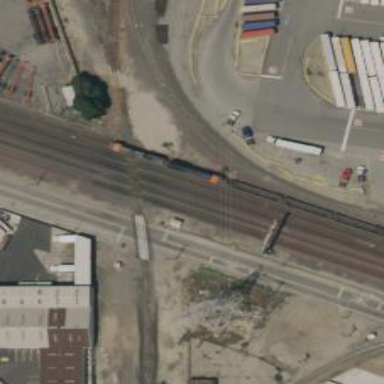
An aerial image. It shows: Railway crossing.